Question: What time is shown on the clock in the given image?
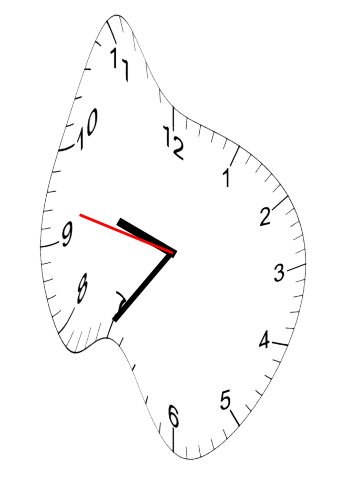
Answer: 09:35:47